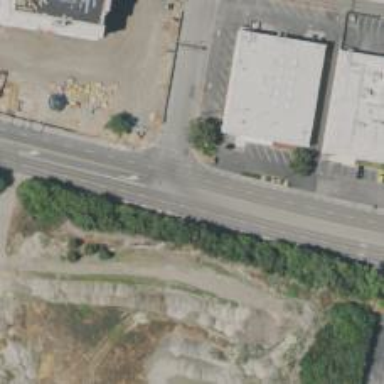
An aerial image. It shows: Secondary road surrounded by industrial areas.